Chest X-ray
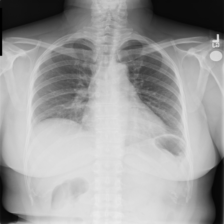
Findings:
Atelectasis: negative
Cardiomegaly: negative
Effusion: negative
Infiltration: negative
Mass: negative
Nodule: negative
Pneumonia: negative
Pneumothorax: negative
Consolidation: negative
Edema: negative
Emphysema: negative
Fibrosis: negative
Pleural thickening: negative
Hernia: negative